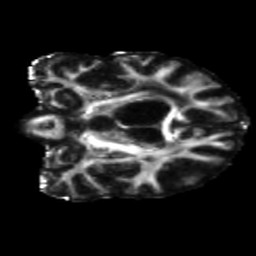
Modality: FA
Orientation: coronal
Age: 63
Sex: female
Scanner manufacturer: siemens
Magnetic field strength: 3 T
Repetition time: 5.25 s
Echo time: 0.08 s